高一 · 解析几何
如图是对数函数 $y=\log _{a} x$ 的图象, 已知 $a$ 值取 $\sqrt{5}, \frac{5}{3}, \frac{4}{5}, \frac{1}{8}$, 则相应于 $C_{1}, C_{2}, C_{3}, C_{4}$ 的 $a$ 的值依次是

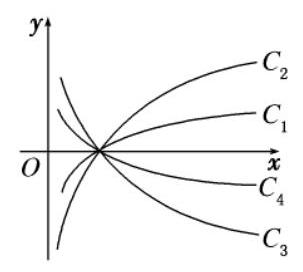
A. $\frac{1}{8}, \frac{4}{5}, \frac{5}{3}, \sqrt{5}$
B. $\sqrt{5}, \frac{5}{3}, \frac{4}{5}, \frac{1}{8}$
C. $\frac{5}{3}, \sqrt{5}, \frac{4}{5}, \frac{1}{8}$
D. $\sqrt{5}, \frac{5}{3}, \frac{1}{8}, \frac{4}{5}$
答案: B
解析: 选 $\mathrm{B} \because$ 当 $a>1$ 时, 图象上升; 当 $0<a<1$ 时, 图象下降, 又当 $a>1$ 时, $a$ 越大, 图象向右越靠近 $x$轴; $0<a<1$ 时, $a$ 越小, 图象向右越靠近 $x$ 轴, $C_{1}, C_{2}, C_{3} 、 C_{4}$ 的 $a$ 的值依次是 $\sqrt{5}, \frac{5}{3}, \frac{4}{5}, \frac{1}{8}$.